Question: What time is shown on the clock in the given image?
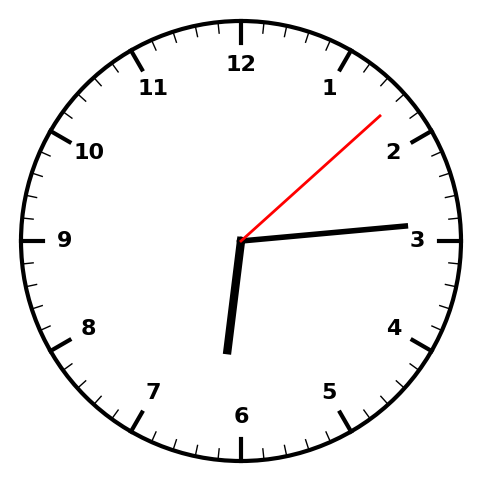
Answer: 06:14:08